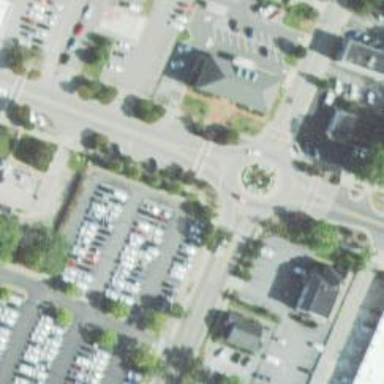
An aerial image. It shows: Roundabout at primary highway.